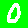
Digit: 0